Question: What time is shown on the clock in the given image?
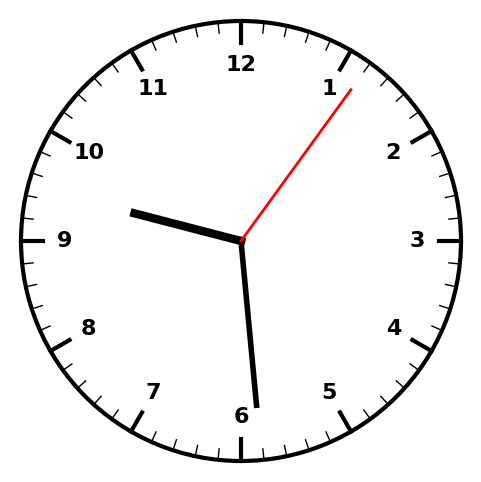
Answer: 09:29:06